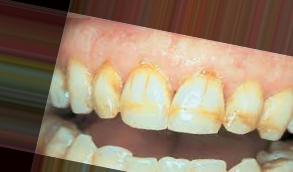
Condition: Tooth Discoloration